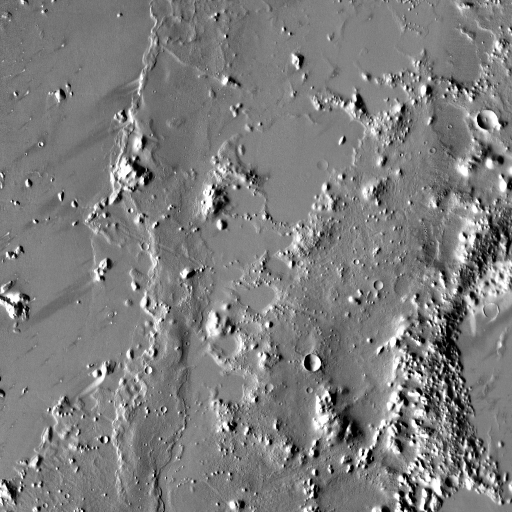
Crater classes present: Background, Other, Buried